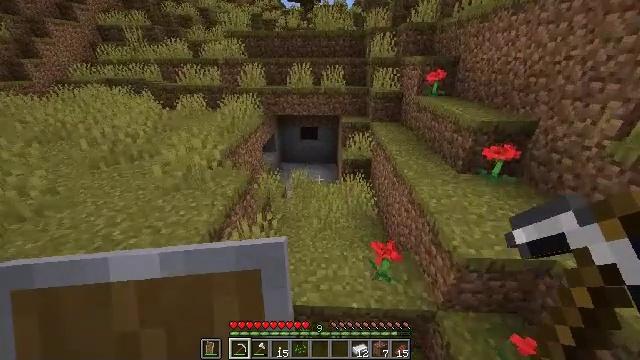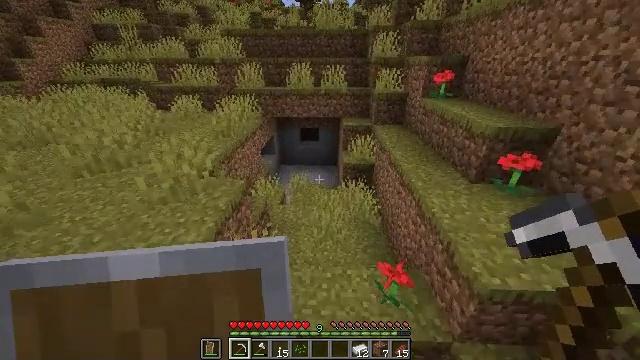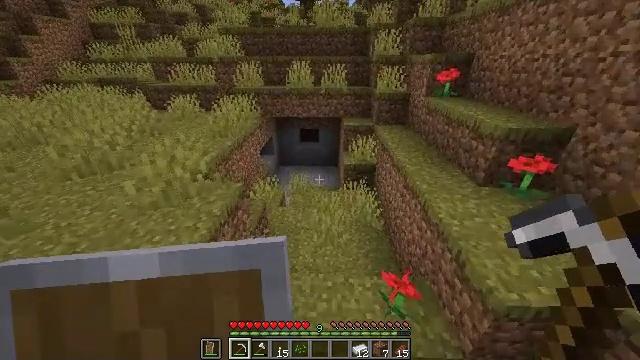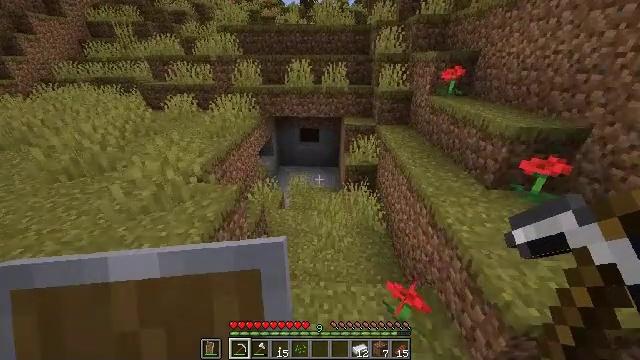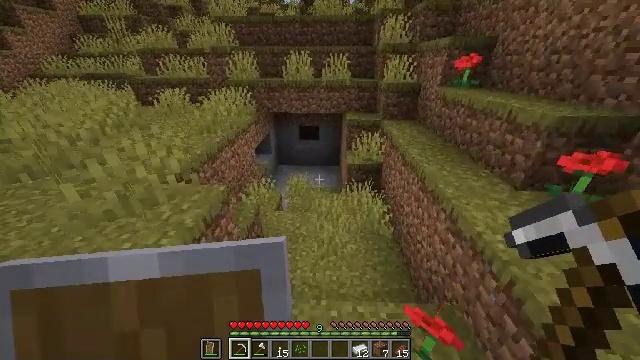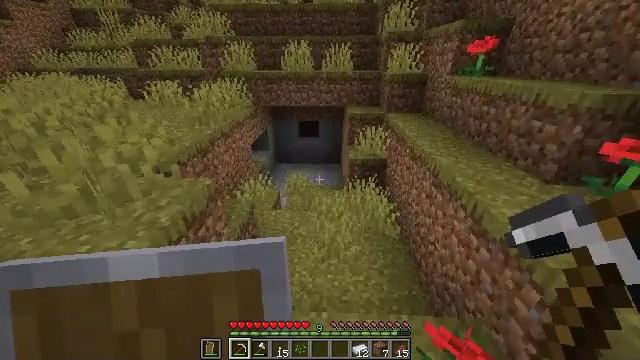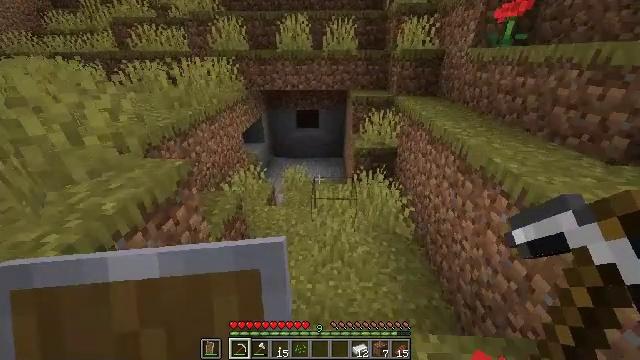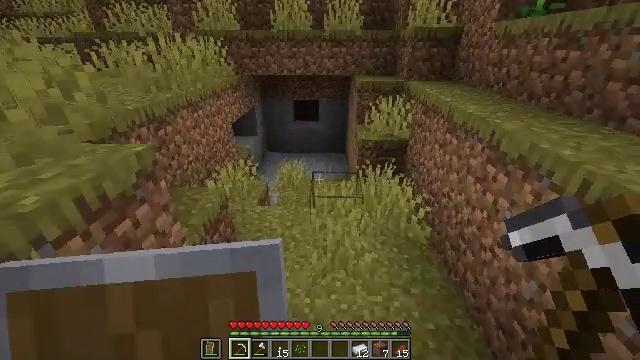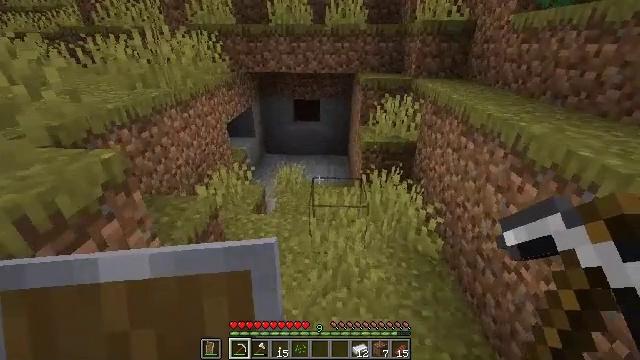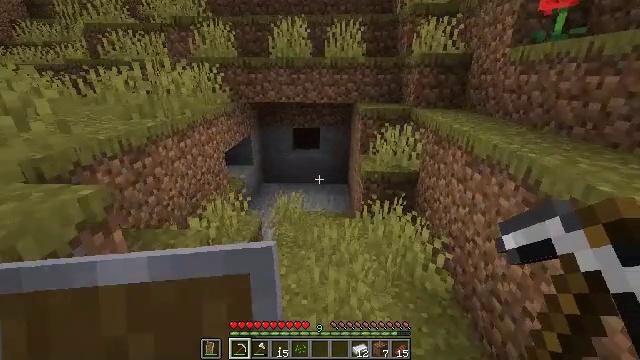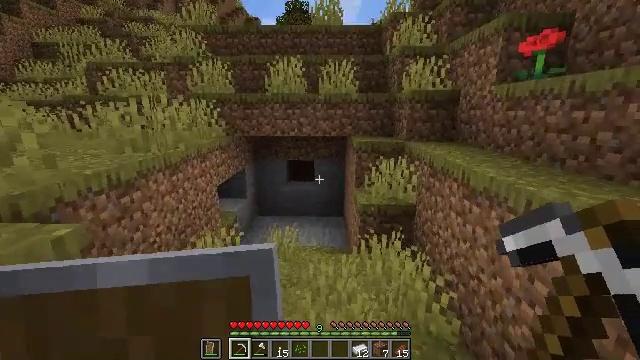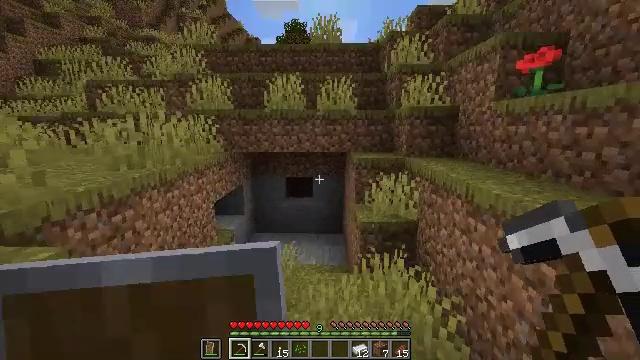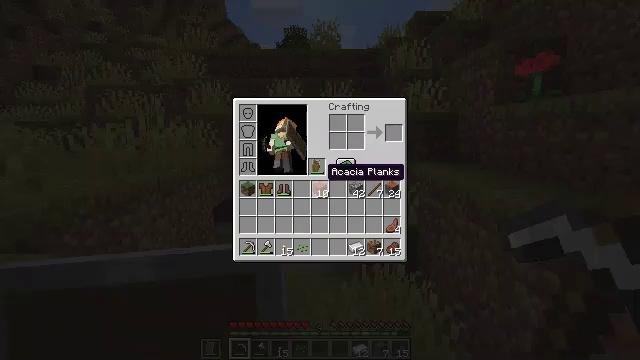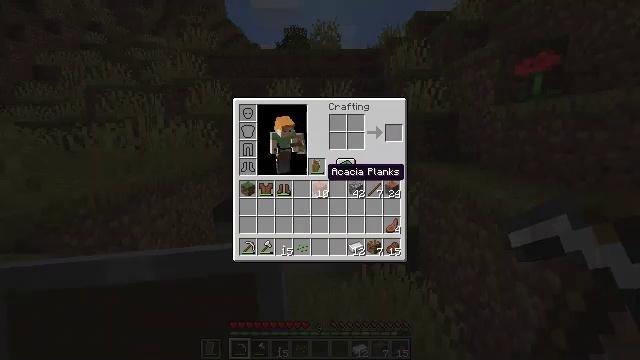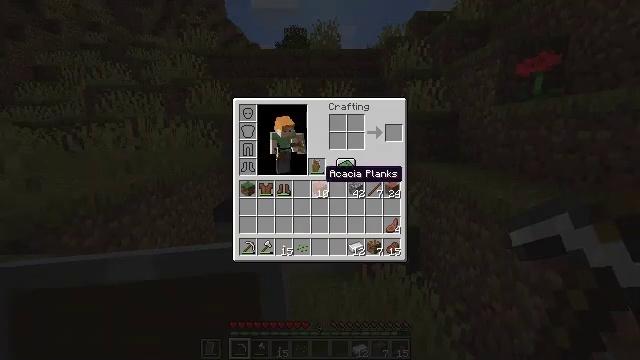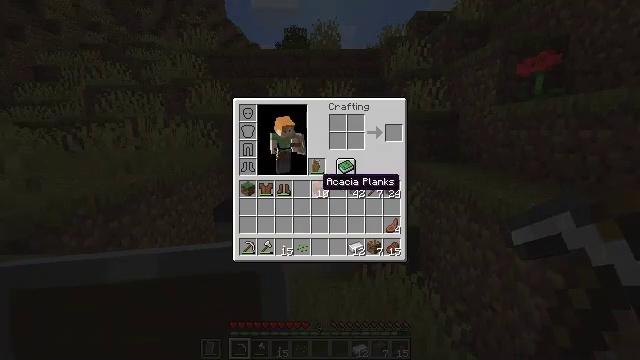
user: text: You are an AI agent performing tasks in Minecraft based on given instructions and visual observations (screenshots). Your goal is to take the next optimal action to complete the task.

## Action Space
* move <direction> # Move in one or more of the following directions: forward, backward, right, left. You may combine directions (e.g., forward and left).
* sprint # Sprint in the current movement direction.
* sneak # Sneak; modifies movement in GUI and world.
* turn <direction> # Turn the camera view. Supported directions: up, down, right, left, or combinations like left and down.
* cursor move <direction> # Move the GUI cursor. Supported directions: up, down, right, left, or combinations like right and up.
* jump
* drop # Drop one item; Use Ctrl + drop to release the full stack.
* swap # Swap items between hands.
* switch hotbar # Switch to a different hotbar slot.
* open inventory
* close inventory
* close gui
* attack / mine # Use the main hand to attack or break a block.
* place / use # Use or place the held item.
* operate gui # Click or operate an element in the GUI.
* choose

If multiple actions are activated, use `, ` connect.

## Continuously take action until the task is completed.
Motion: motion action
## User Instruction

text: Remove a pair of leather boots from the inventory.
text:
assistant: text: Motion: move forward
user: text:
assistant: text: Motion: move forward
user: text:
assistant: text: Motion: move forward
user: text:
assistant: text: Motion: move forward
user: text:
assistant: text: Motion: no_op
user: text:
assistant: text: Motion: no_op
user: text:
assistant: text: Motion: no_op
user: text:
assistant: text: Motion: no_op
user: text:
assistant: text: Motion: turn up
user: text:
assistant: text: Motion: turn right and up
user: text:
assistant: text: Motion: turn up
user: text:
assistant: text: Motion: turn up, close inventory
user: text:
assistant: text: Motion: close inventory
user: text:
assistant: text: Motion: close inventory
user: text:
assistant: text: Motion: cursor move down, open gui
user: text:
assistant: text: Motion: cursor move down
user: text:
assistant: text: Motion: no_op
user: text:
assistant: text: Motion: no_op
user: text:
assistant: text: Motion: cursor move left
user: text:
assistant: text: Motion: cursor move left
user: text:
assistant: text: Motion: no_op
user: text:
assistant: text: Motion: no_op
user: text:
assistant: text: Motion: no_op
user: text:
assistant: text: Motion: operate gui
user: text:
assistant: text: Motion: operate gui
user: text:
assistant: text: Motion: operate gui
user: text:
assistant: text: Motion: cursor move left and up
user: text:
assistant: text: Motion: cursor move left and up
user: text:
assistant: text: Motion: operate gui
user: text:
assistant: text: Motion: operate gui